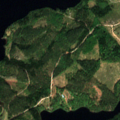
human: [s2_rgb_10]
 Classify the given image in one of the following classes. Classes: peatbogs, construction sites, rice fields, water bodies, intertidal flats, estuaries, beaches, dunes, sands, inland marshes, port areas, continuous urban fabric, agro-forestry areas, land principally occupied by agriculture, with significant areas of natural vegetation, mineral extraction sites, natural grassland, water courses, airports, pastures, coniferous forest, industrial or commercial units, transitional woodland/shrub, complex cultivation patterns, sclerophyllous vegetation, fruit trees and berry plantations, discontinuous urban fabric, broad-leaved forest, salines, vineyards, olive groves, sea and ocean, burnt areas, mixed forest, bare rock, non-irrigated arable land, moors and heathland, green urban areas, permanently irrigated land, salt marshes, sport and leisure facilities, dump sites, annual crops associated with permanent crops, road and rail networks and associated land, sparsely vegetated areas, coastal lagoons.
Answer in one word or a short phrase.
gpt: coniferous forest, mixed forest, transitional woodland/shrub, water bodies